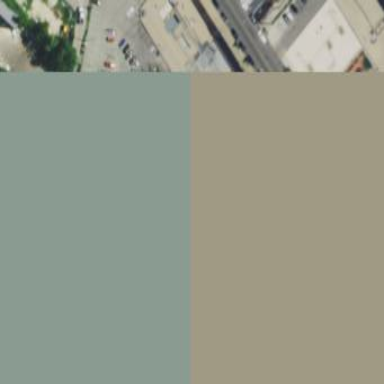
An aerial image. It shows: Historic retail building with tan roof.